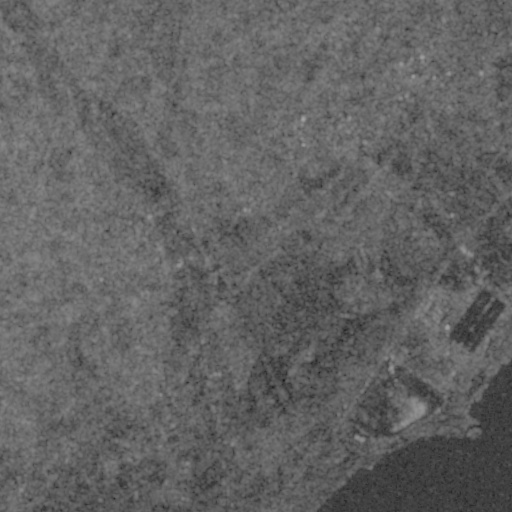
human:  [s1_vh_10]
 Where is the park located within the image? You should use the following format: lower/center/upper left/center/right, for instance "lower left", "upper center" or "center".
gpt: The park is located in the upper right of the image.
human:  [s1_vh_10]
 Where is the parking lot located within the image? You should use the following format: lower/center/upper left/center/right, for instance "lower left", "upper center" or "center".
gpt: The parking lot is located in the center right of the image.
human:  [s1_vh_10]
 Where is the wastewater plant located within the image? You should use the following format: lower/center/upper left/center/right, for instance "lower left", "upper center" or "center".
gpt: The wastewater plant is located in the lower right of the image.
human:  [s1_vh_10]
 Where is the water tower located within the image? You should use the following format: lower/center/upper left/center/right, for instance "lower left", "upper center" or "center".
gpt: The water tower is located in the center right of the image.
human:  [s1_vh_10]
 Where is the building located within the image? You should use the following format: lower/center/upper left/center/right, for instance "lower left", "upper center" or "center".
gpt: There is no building in the image.

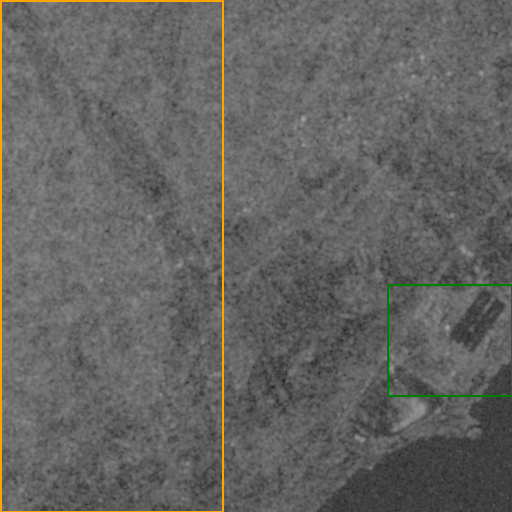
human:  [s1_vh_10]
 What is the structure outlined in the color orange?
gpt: The structure outlined in orange is a crop field.
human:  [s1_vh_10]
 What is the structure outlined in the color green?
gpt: The structure outlined in green is a wastewater plant.
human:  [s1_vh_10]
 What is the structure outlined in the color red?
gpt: There is no red outline.